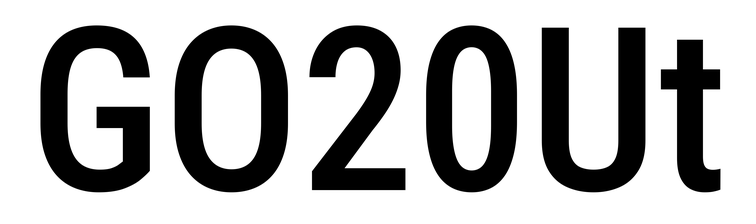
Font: Roboto_Condensed_Medium